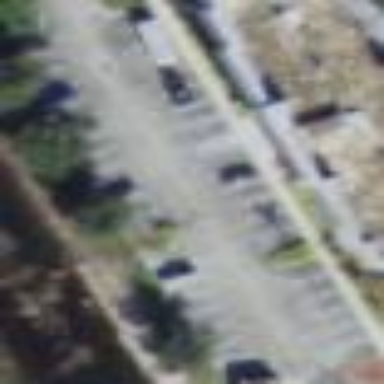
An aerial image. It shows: Parking area with surface.